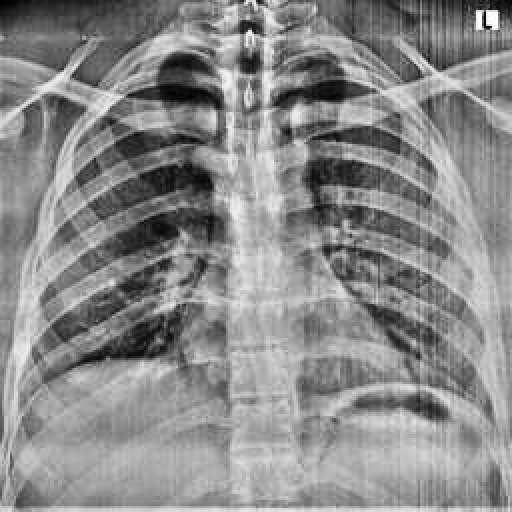
Finding: NORMAL